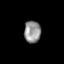
Tissue: skin
Cell type: Epithelial cells
Senescence score: 0.2712
Nuclear area (px): 360
Mean DAPI intensity: 147.15